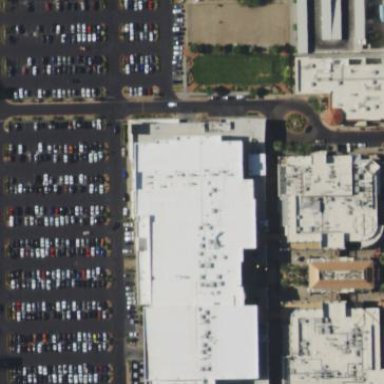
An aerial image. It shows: Cinema.